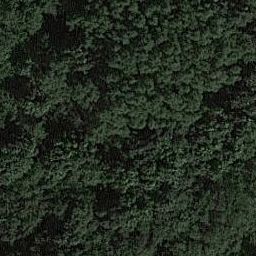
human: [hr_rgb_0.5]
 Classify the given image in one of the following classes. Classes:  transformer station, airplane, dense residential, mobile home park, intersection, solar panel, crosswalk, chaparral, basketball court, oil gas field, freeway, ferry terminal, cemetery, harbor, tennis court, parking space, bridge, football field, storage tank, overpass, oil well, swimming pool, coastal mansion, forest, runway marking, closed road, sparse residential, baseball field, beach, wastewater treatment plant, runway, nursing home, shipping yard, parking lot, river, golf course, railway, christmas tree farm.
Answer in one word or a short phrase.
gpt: forest